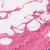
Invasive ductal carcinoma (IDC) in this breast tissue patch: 0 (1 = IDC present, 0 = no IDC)